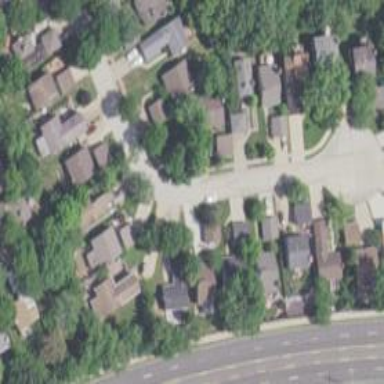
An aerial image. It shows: Residential road with separate sidewalk.